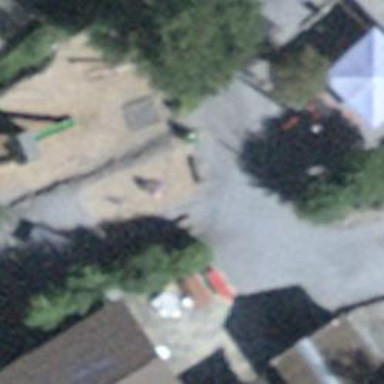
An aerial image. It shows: Playground with springy equipment.